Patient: sex M, age 50
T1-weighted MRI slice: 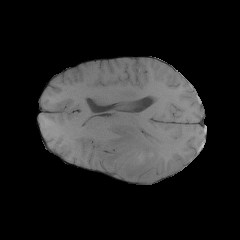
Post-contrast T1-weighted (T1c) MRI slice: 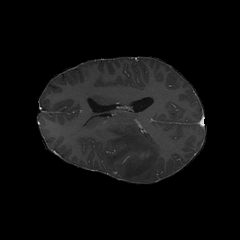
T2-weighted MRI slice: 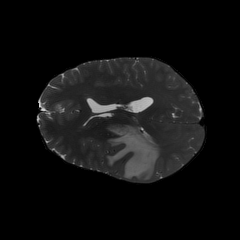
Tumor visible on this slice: yes
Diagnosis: Glioblastoma, IDH-wildtype
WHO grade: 4